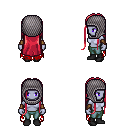
a pixel art fantasy rpg character, female body template, dark elf, purple skin, red tattered cape, teal pants, ruby red extra-long hairstyle, chain hood, leather bracers, black shoes, four views (front, back, left, right), 2x2 character sprite sheet, small pixel art, hard edges, no anti-aliasing